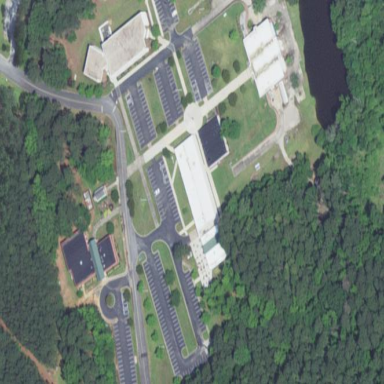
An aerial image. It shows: College.